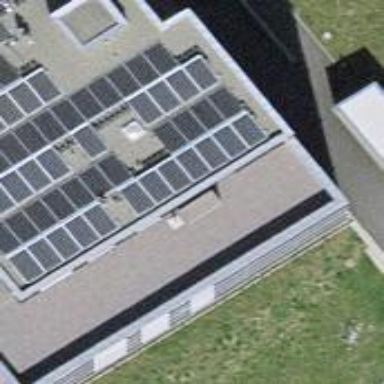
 consisting of solar photovoltaic panels."